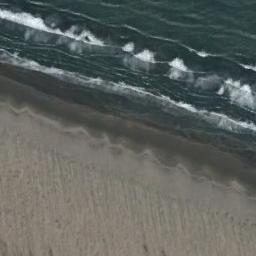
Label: beach